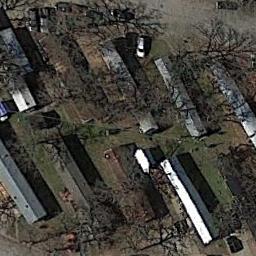
Label: residential